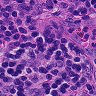
Metastatic tissue present: no